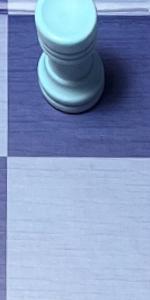
Label: Empty